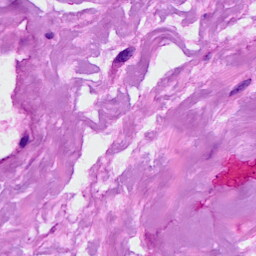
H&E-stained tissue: Breast